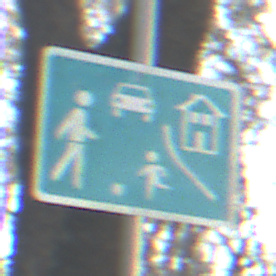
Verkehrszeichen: BeginnVerkehrsberuhigterBereich
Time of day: SunriseSunset
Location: Outdoor (Nature)
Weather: Clear
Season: Winter
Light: Natural